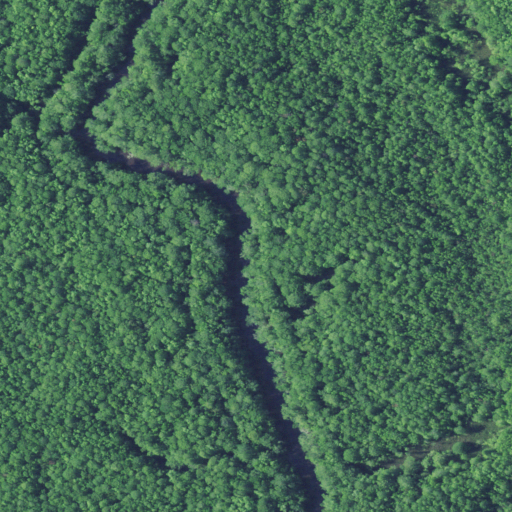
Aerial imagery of island in South Carolina named Longwood Island containing only woody wetlands